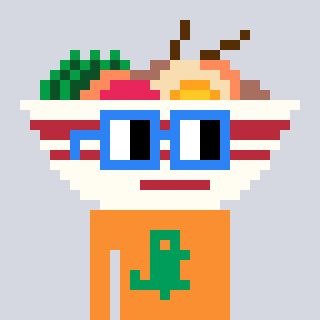
a pixel art character with square blue glasses, a noodles-shaped head and a orange-colored body on a cool background